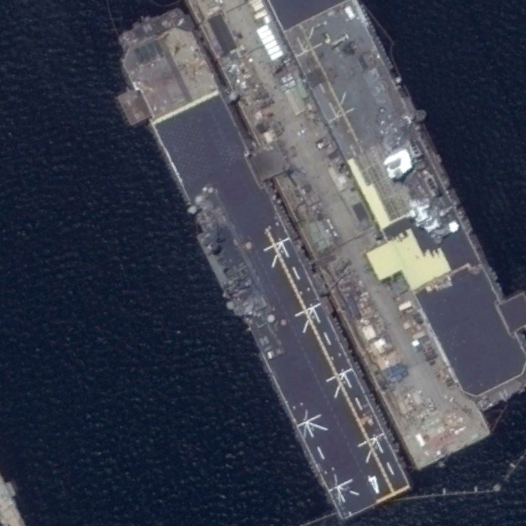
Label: assault